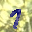
Label: 7